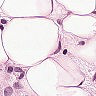
Metastatic tissue present: yes